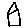
Label: house